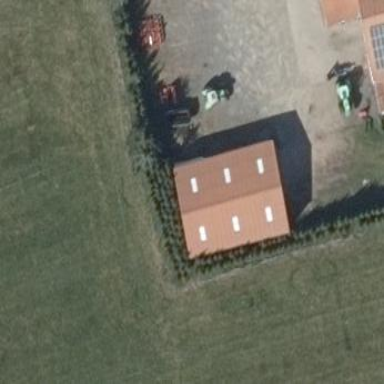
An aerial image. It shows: Garage building.